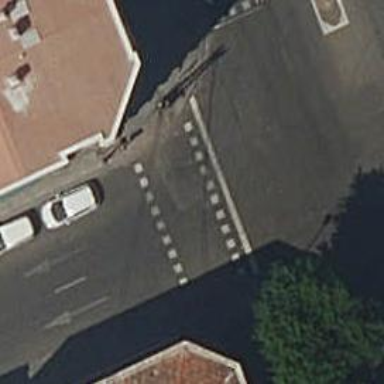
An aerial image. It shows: Road crossing with traffic signals.